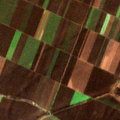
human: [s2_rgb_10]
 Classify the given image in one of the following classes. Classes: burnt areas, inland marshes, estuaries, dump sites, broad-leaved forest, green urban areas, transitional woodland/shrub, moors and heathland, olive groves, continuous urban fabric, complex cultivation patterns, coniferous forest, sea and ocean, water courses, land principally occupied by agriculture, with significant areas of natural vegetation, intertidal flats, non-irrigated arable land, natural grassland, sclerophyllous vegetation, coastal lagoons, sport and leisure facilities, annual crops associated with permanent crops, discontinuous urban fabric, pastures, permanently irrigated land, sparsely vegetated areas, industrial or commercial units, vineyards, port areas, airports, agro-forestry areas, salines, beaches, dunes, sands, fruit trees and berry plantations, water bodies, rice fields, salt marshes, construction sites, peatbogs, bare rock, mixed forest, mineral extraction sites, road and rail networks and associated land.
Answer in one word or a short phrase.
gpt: non-irrigated arable land